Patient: sex F, age 59
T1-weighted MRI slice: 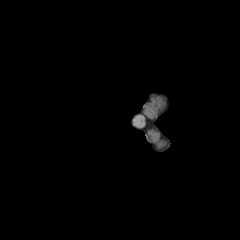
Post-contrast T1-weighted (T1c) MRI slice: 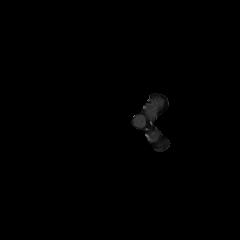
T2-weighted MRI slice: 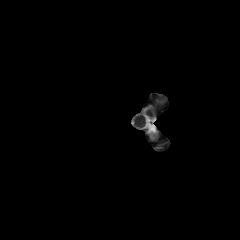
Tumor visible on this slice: no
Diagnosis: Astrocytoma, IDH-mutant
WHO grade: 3